Question: This code is returning an input who's value is the $value variable
'''
$value = "Analytics:
--------------------------------------------
";
$value .= "Campaign Source: ".$campaign_source."
";
$value .= "Campaign Name: ".$campaign_name."
";
$value .= "Campaign Medium: ".$campaign_medium."
";
$value .= "Campaign Term: ".$campaign_term."
";
$value .= "Campaign Content: ".$campaign_content."
";
$value .= "First visit: ".$first_visit."
";
$value .= "Previous visit: ".$previous_visit."
";
$value .= "Current visit: ".$current_visit_started."
";
$value .= "Times visited: ".$times_visited;
if (!is_array($tag)) return '';
$name = $tag['name'];
if (empty($name)) return '';
// add the value to the form's hidden input
$html = '<input type="hidden" name="' . $name . '" value="'. $value .'"/>';
return $html;
'''
The last string in the $html variable '"/>' isn't closing correctly in the rendered HTML and looks like some other type of double quote. You see in the image attached the double quote at the end of the input isn't recognized, and it's using the ending quote of the opening span tag. I tried replacing the $value variable in the $html variable with another single variable such as $times_visited and it rendered correctly. I think all the strings going into $value is throwing it off some how. Any ideas what's wrong?
Thanks

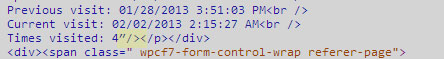
Answer: this will never work with a 'input'. Even if you don't have any issue with the double quotes I don't think a value with newlines and '<br>' tags will work as an input value. You should either use a '"<textarea style='display:none' name="name">$value</textarea>"' or use one '<input>' for each of the values you want to pass as hidden.